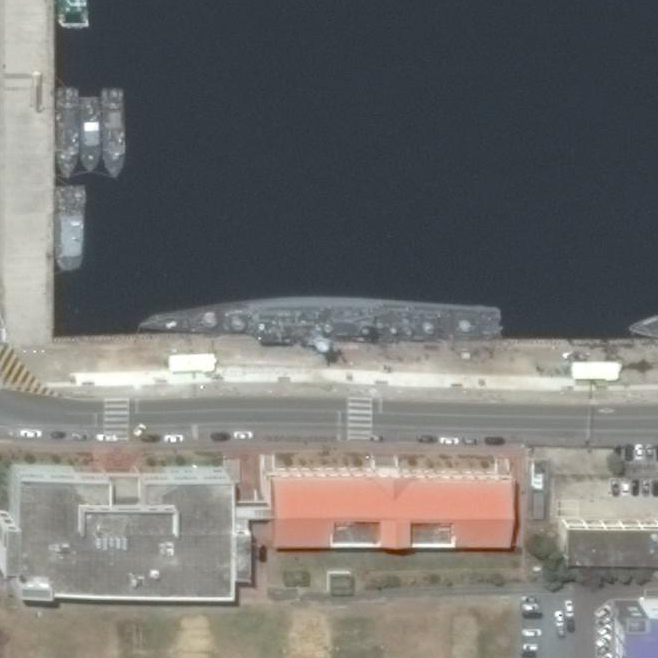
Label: cruiser